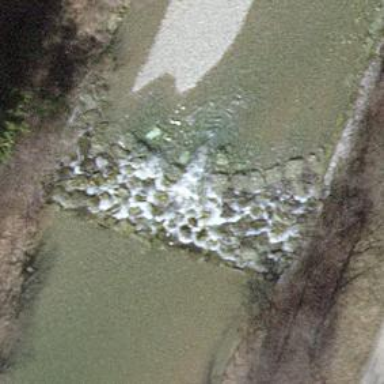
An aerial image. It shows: Weir along the waterway.